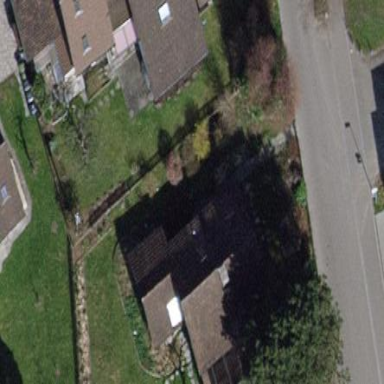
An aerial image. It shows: Detached building.